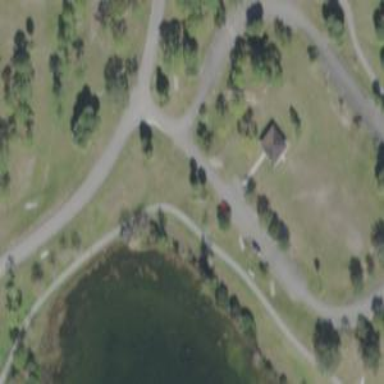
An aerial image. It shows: Disc golf basket.